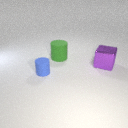
small blue rubber cylinder in front of large purple metal cube